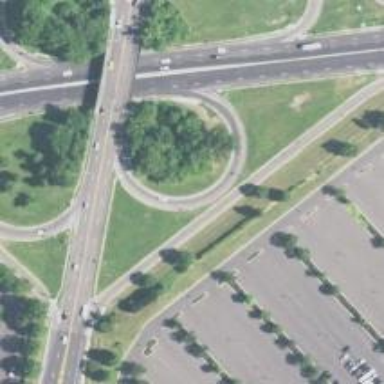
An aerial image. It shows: Trunk link highway.